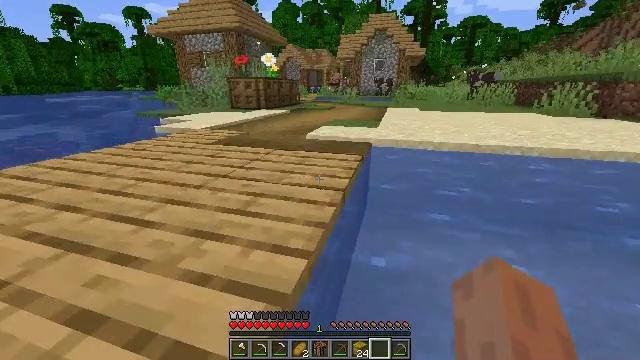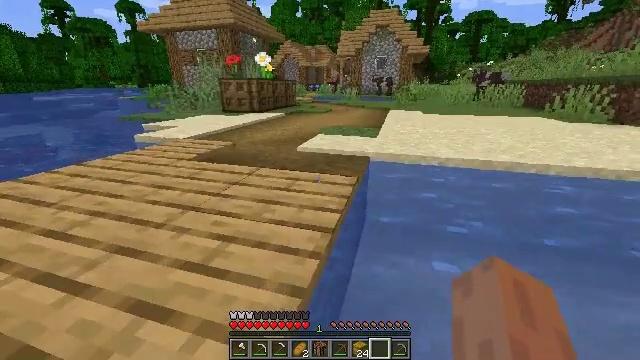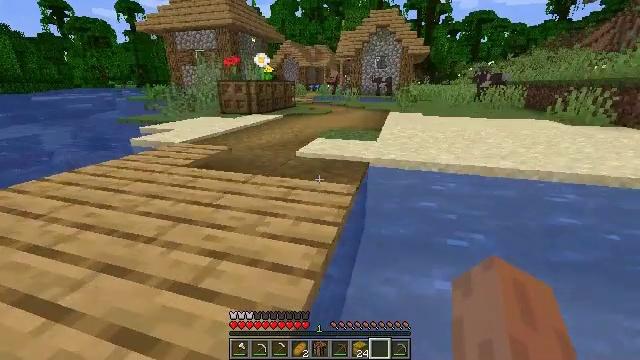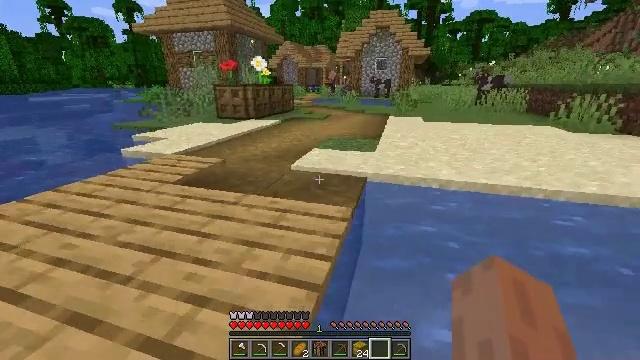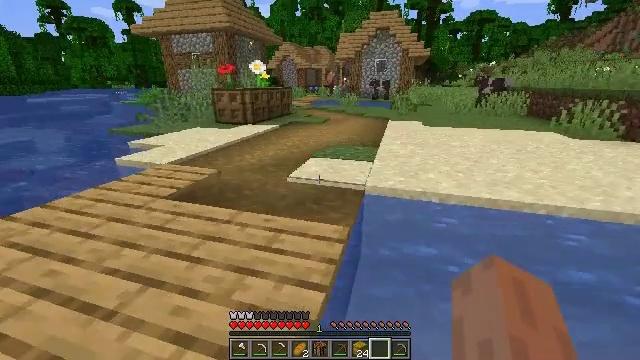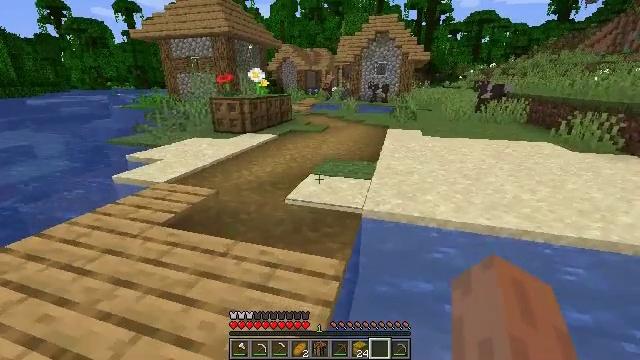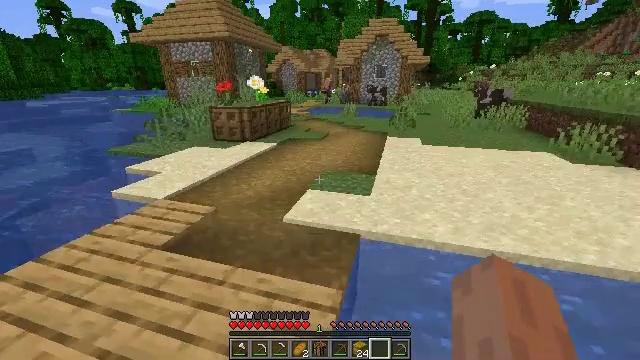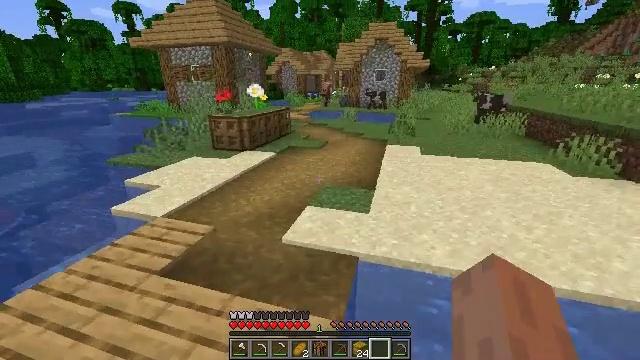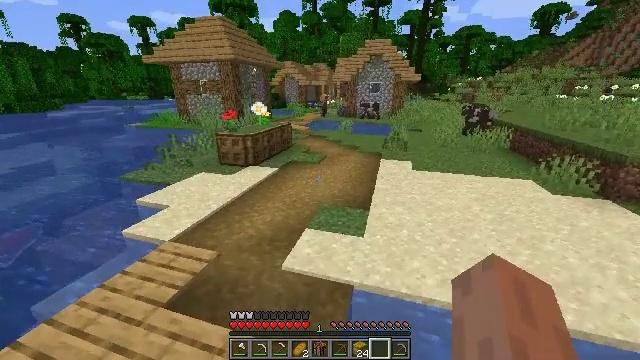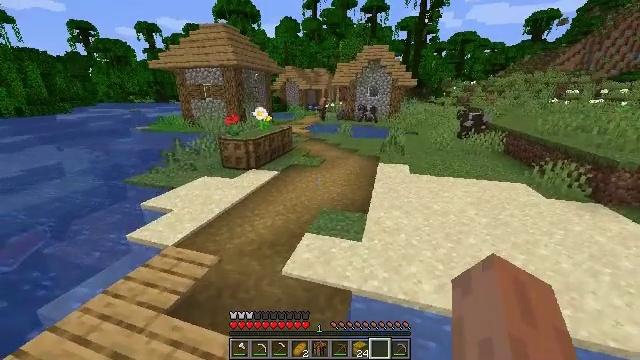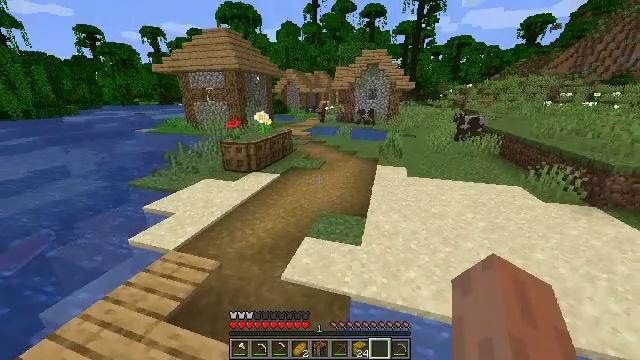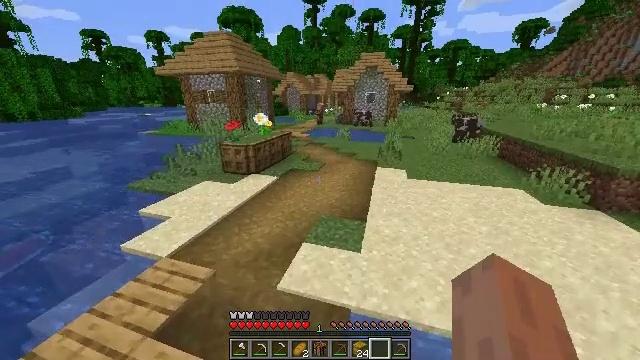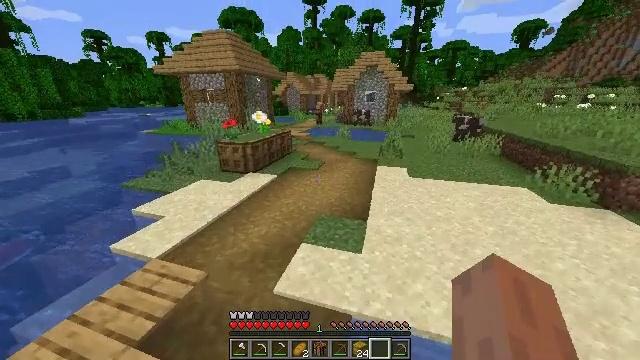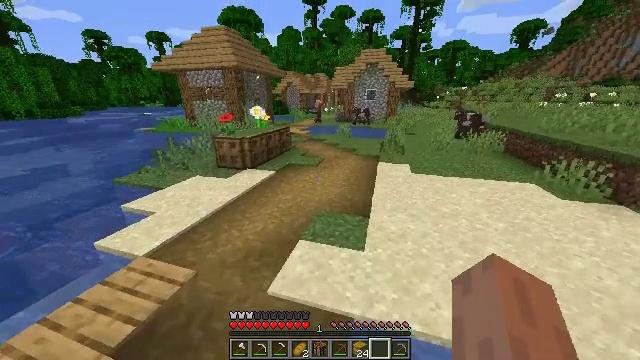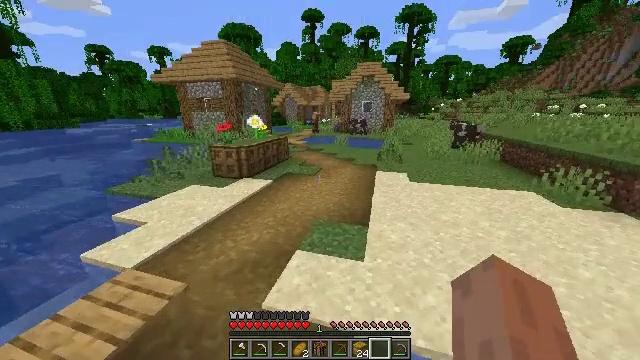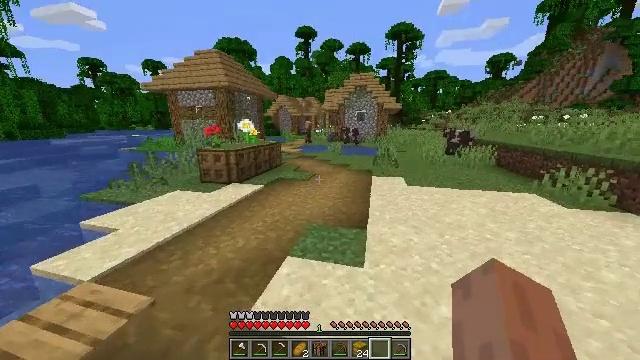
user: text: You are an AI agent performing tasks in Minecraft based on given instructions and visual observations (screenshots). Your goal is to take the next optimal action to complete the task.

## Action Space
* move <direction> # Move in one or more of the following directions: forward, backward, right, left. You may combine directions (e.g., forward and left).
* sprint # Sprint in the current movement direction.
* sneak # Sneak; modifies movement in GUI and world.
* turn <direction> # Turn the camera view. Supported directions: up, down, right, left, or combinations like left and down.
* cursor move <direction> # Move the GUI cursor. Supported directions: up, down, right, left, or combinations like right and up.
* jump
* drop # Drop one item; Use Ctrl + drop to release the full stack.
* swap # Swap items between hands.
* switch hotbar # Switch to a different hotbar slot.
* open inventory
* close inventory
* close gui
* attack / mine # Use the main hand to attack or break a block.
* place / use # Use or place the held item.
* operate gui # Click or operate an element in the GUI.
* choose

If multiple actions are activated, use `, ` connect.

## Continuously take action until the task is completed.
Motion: motion action
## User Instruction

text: Mine fern in the forest.
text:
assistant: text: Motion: move forward, sprint, jump
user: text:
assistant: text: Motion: move forward, sprint, jump
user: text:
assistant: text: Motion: move forward, sprint, jump
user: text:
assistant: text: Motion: move forward, sprint, jump
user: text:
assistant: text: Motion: move forward, sprint, jump
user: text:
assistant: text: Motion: move forward, sprint, jump
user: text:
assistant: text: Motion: move forward, sprint, jump
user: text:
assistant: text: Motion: move forward, sprint, jump
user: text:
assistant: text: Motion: move forward, sprint, jump
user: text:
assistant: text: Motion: move forward, sprint, jump
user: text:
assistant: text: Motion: move forward, sprint, jump
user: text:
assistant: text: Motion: move forward, sprint, jump
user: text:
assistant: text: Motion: move forward, sprint, jump
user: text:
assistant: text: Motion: move forward, sprint, turn up, jump
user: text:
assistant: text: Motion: move forward, sprint, turn right and up, jump
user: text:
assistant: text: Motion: move forward, sprint, turn right and up, jump
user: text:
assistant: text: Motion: move forward, sprint, turn right and up, jump
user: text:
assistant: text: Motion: move forward, sprint, turn right and up, jump
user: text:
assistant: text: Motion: move forward, sprint, turn right, jump
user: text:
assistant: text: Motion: move forward, sprint, jump
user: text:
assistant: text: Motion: move forward, sprint, jump
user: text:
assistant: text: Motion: move forward, sprint, jump
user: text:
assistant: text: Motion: move forward, sprint, jump
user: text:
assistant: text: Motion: move forward, sprint, jump
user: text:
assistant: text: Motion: move forward, sprint, jump
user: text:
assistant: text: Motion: move forward, sprint, jump
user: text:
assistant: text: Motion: move forward, sprint, jump
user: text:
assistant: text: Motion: move forward and move right, sprint, jump
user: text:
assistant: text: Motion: move forward and move right, sprint, jump
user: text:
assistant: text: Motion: move forward and move right, sprint, jump